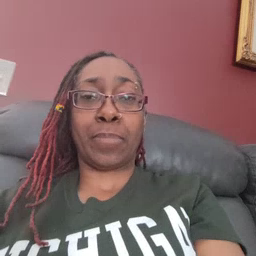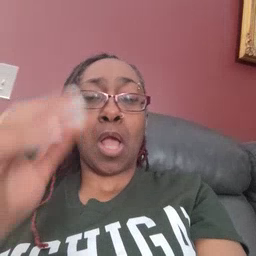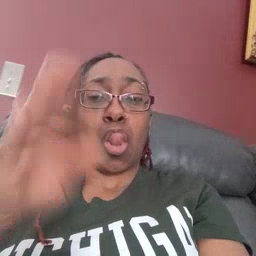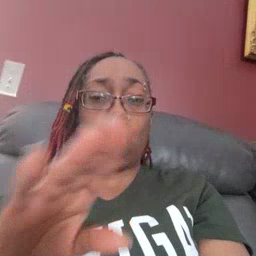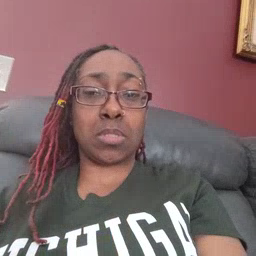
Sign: close